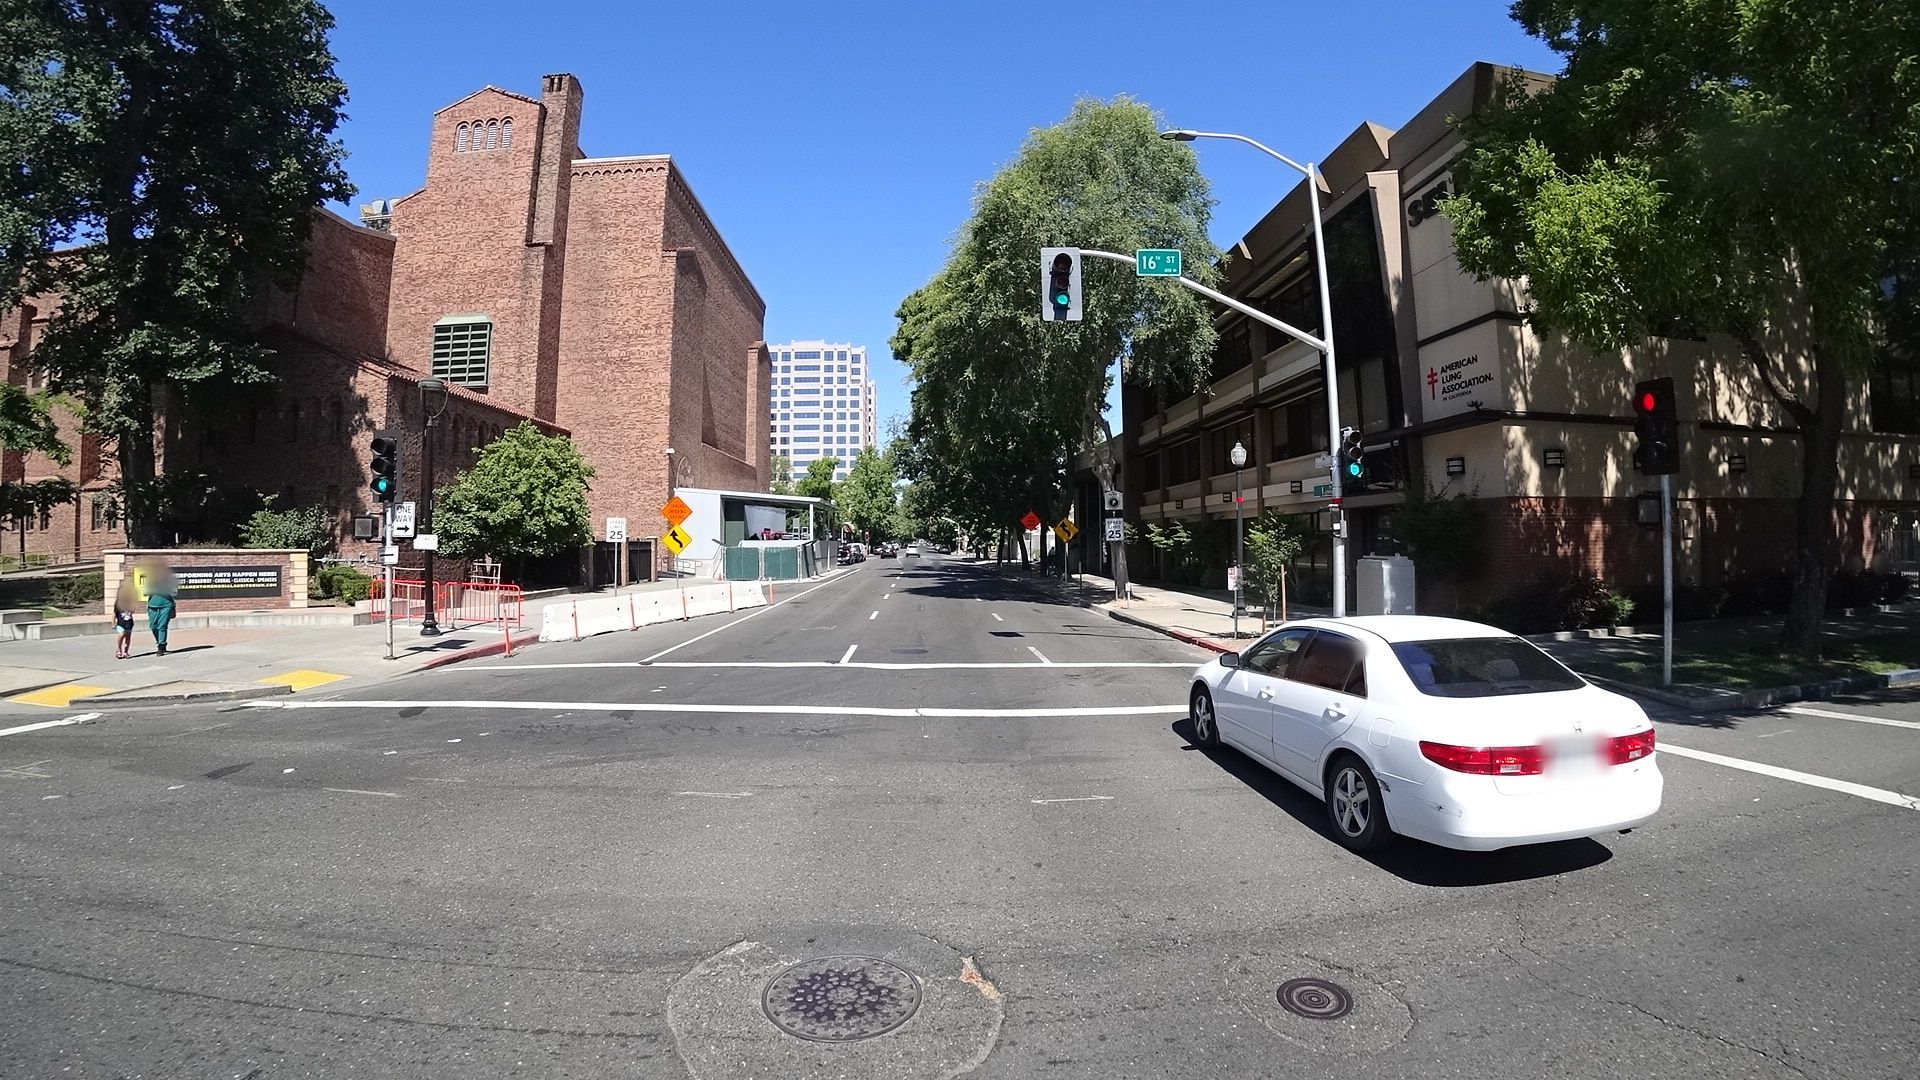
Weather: clear
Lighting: day
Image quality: good
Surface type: driving surface
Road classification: secondary
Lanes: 3
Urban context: urban centre
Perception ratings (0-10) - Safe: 7.4, Lively: 9, Beautiful: 6.54, Boring: 0.97, Depressing: 1.03, Wealthy: 7.96